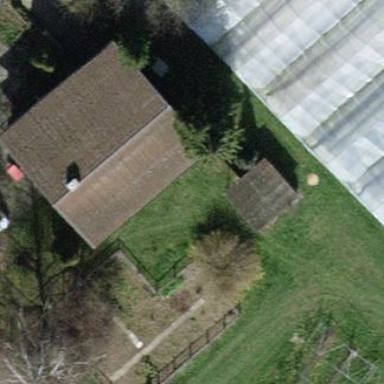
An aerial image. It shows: Simple house.